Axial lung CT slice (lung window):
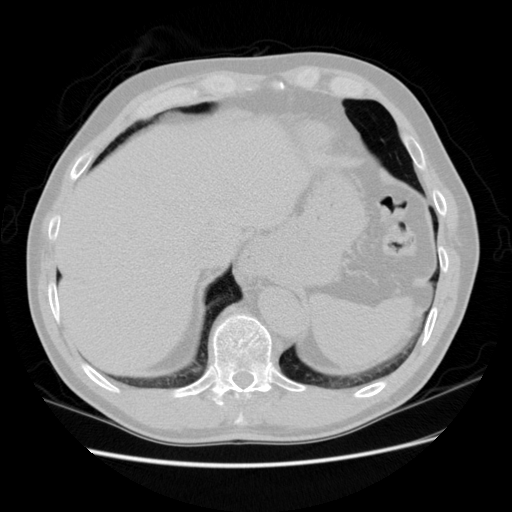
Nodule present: no